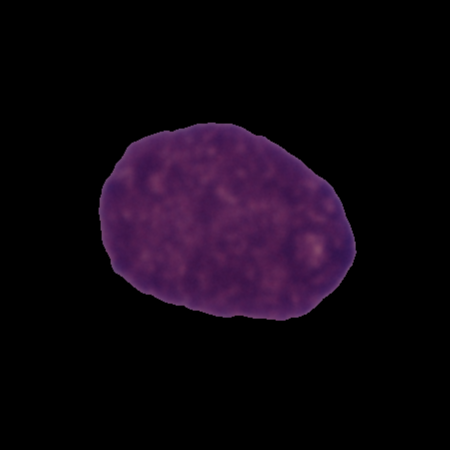
Label: healthy